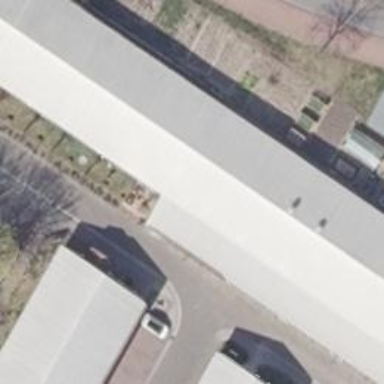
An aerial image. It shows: Building with gabled roof.